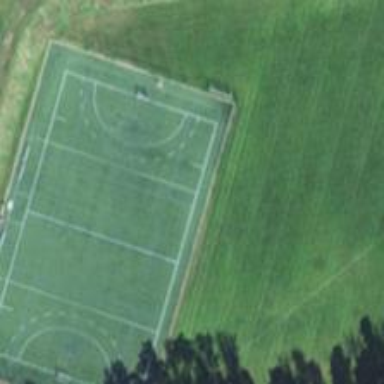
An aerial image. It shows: Multi-sport pitch for leisure and various sports activities.